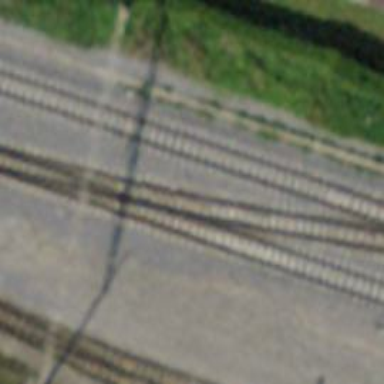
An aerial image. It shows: Narrow-gauge railway track electrified by contact line.